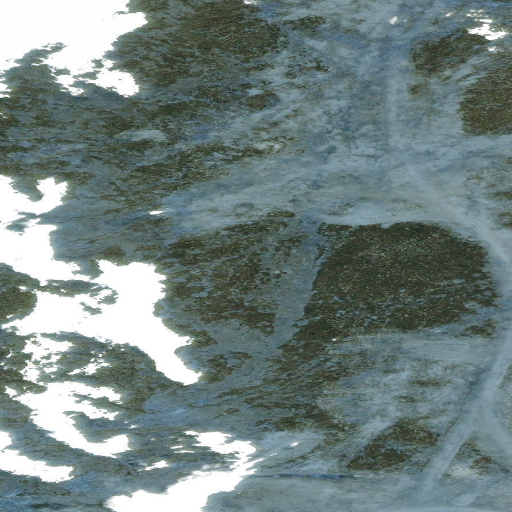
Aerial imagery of mountain in Alaska named Granite Mountain containing only unknown